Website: crate-barrel
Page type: customer-info-address
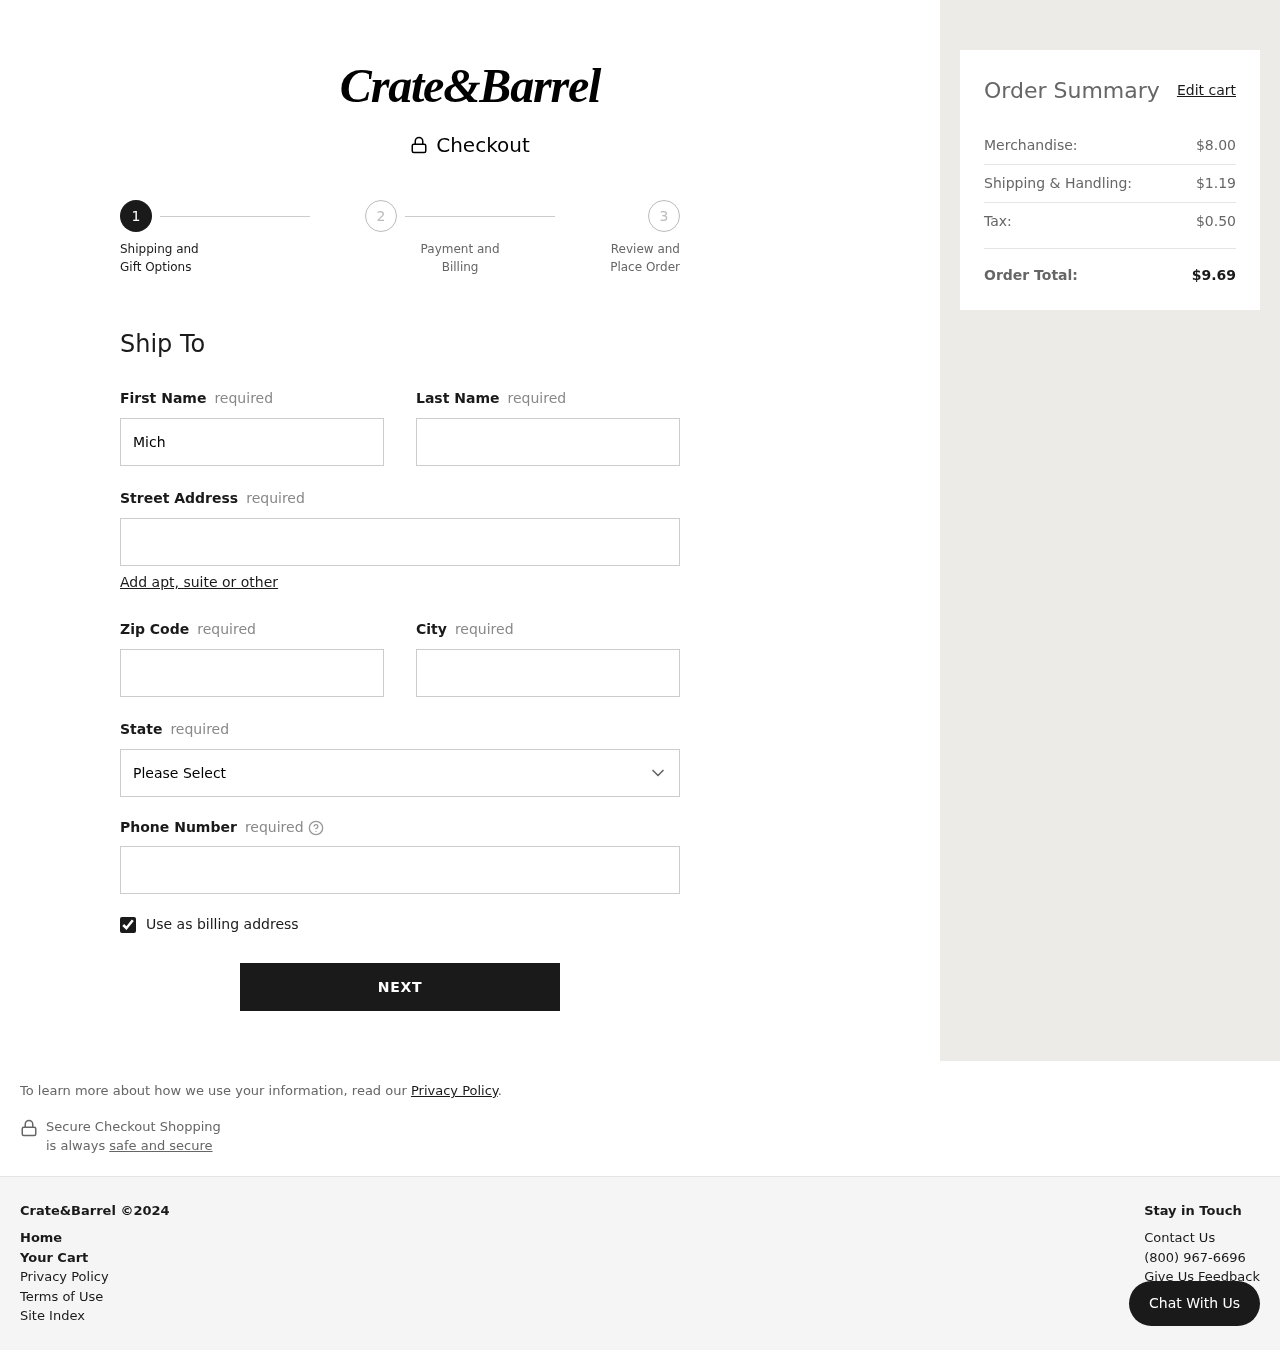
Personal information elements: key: PII_CITY
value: East Ryanshire
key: PII_FIRSTNAME
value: Michael
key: PII_LASTNAME
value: Jones
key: PII_PHONE
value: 4876752255
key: PII_POSTCODE
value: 87871
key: PII_STATE
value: South Carolina
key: PII_STREET
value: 37059 Wu Ville Apt. 100
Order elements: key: ORDER_SUBTOTAL
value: $8.00
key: ORDER_SHIPPING_COST
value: $1.19
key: ORDER_TAX
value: $0.50
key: ORDER_TOTAL
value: $9.69